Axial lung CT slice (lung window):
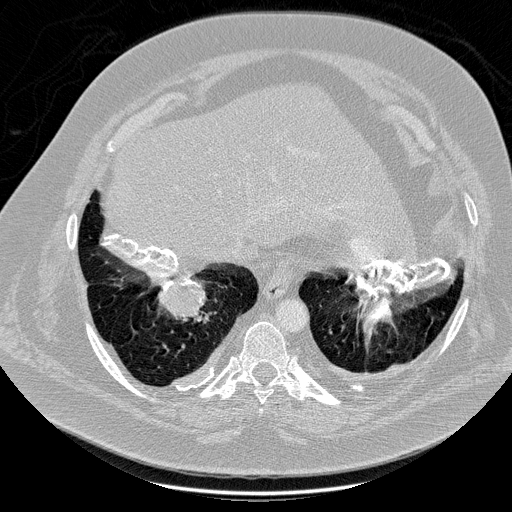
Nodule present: yes
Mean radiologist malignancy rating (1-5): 5